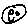
Label: smiley face